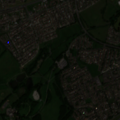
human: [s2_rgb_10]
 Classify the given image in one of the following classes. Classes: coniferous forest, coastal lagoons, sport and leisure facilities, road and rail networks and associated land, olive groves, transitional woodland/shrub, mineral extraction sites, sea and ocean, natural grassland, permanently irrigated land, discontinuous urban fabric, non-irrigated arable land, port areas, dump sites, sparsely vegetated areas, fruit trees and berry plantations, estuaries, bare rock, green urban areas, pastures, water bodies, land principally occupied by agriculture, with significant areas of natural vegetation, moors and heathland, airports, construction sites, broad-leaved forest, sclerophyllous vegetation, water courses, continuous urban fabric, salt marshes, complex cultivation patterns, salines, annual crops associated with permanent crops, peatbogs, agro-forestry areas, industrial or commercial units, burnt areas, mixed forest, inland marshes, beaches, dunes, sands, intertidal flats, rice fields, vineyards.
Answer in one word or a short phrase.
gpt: discontinuous urban fabric, sport and leisure facilities, pastures